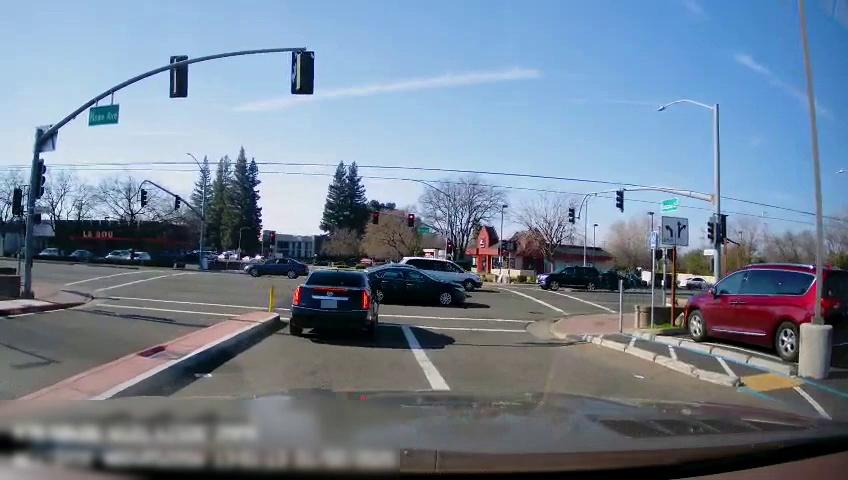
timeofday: Day
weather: Sunny
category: Drivable Space
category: Vehicles | Car
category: Vehicles | SUV
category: Vehicles | SUV
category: Vehicles | Car
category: Vehicles | SUV
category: Vehicles | Car
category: Vehicles | Car
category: Vehicles | Car
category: Vehicles | Car
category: Vehicles | Car
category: Vehicles | Car
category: Vehicles | Car
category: Lanes | Opposite Lane
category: Lanes | Current Lane
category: Traffic | Lights
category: Traffic | Lights
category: Traffic | Signs
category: Traffic | Lights
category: Traffic | Lights
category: Traffic | Lights
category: Traffic | Signs
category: Traffic | Lights
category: Traffic | Lights
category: Traffic | Lights
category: Traffic | Lights
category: Traffic | Lights
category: Traffic | Lights
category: Traffic | Signs
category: Traffic | Lights
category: Traffic | Signs
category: Traffic | Signs
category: Traffic | Lights
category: Traffic | Lights